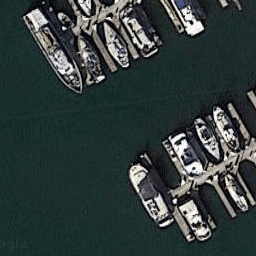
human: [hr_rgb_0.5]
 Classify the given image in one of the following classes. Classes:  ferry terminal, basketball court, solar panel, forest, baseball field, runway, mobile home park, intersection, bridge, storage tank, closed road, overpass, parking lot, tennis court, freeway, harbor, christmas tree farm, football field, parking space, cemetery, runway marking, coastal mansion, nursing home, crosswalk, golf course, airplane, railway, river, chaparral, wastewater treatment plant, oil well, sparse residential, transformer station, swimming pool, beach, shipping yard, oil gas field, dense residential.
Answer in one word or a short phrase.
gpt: harbor